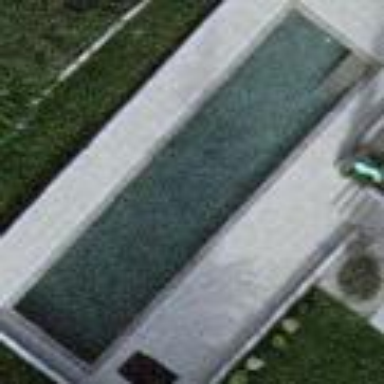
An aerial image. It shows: Outdoor swimming pool on leisure land.